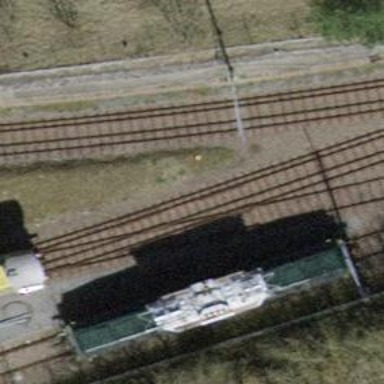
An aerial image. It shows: Single-track railway spur.